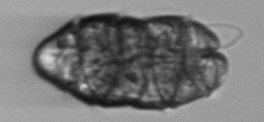
Label: Margalefidinium